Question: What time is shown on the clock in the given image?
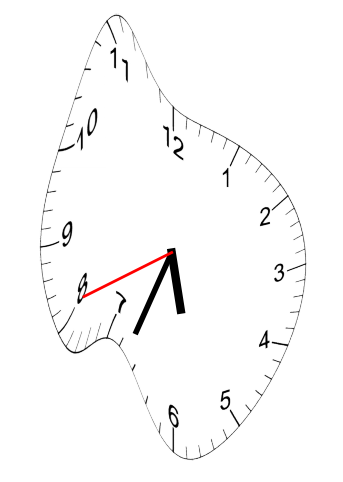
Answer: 05:33:41